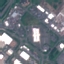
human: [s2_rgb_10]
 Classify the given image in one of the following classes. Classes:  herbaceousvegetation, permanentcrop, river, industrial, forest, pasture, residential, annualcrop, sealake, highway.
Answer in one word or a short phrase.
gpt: Industrial